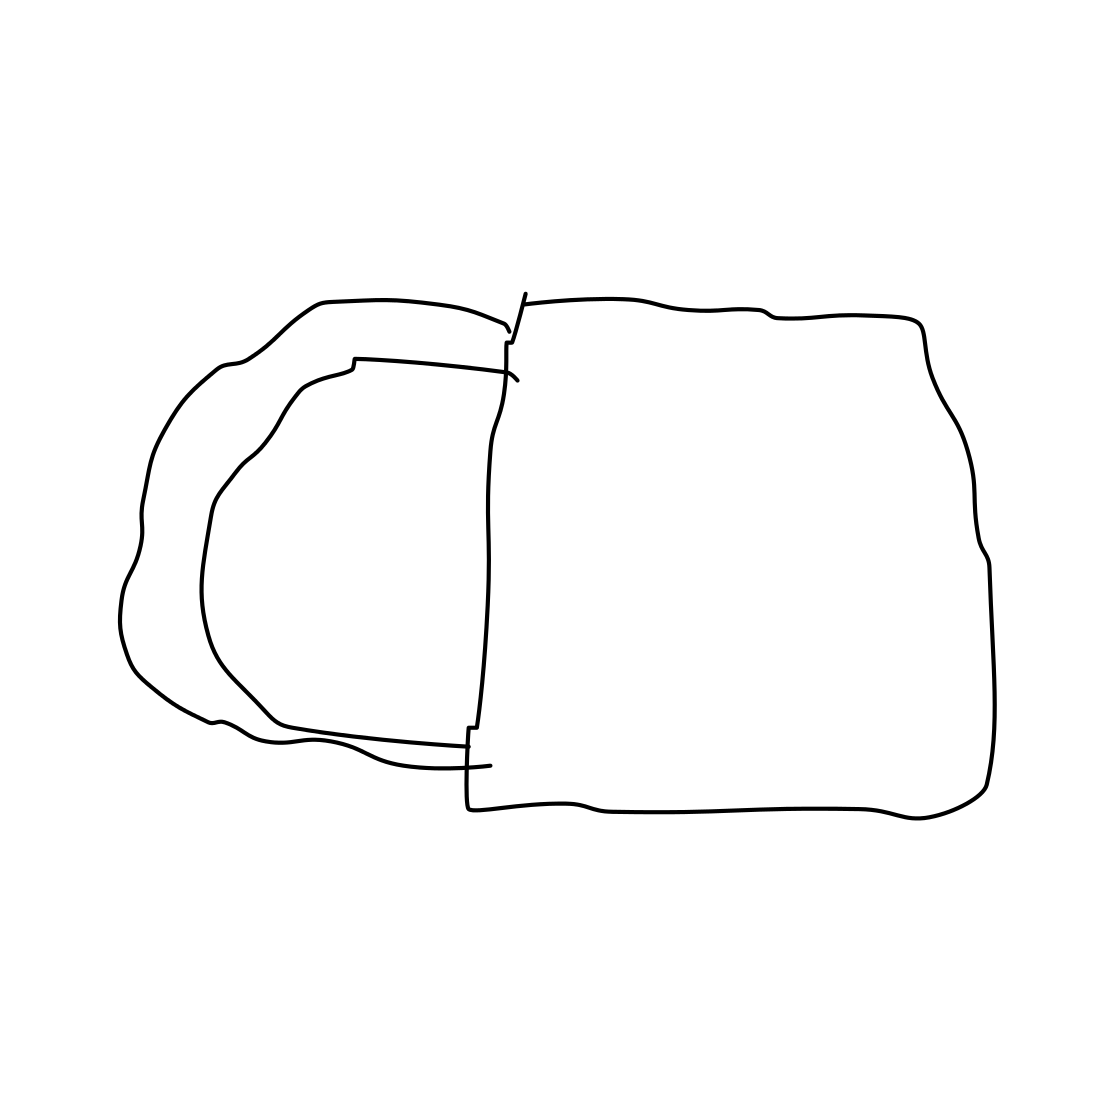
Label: cup